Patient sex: M
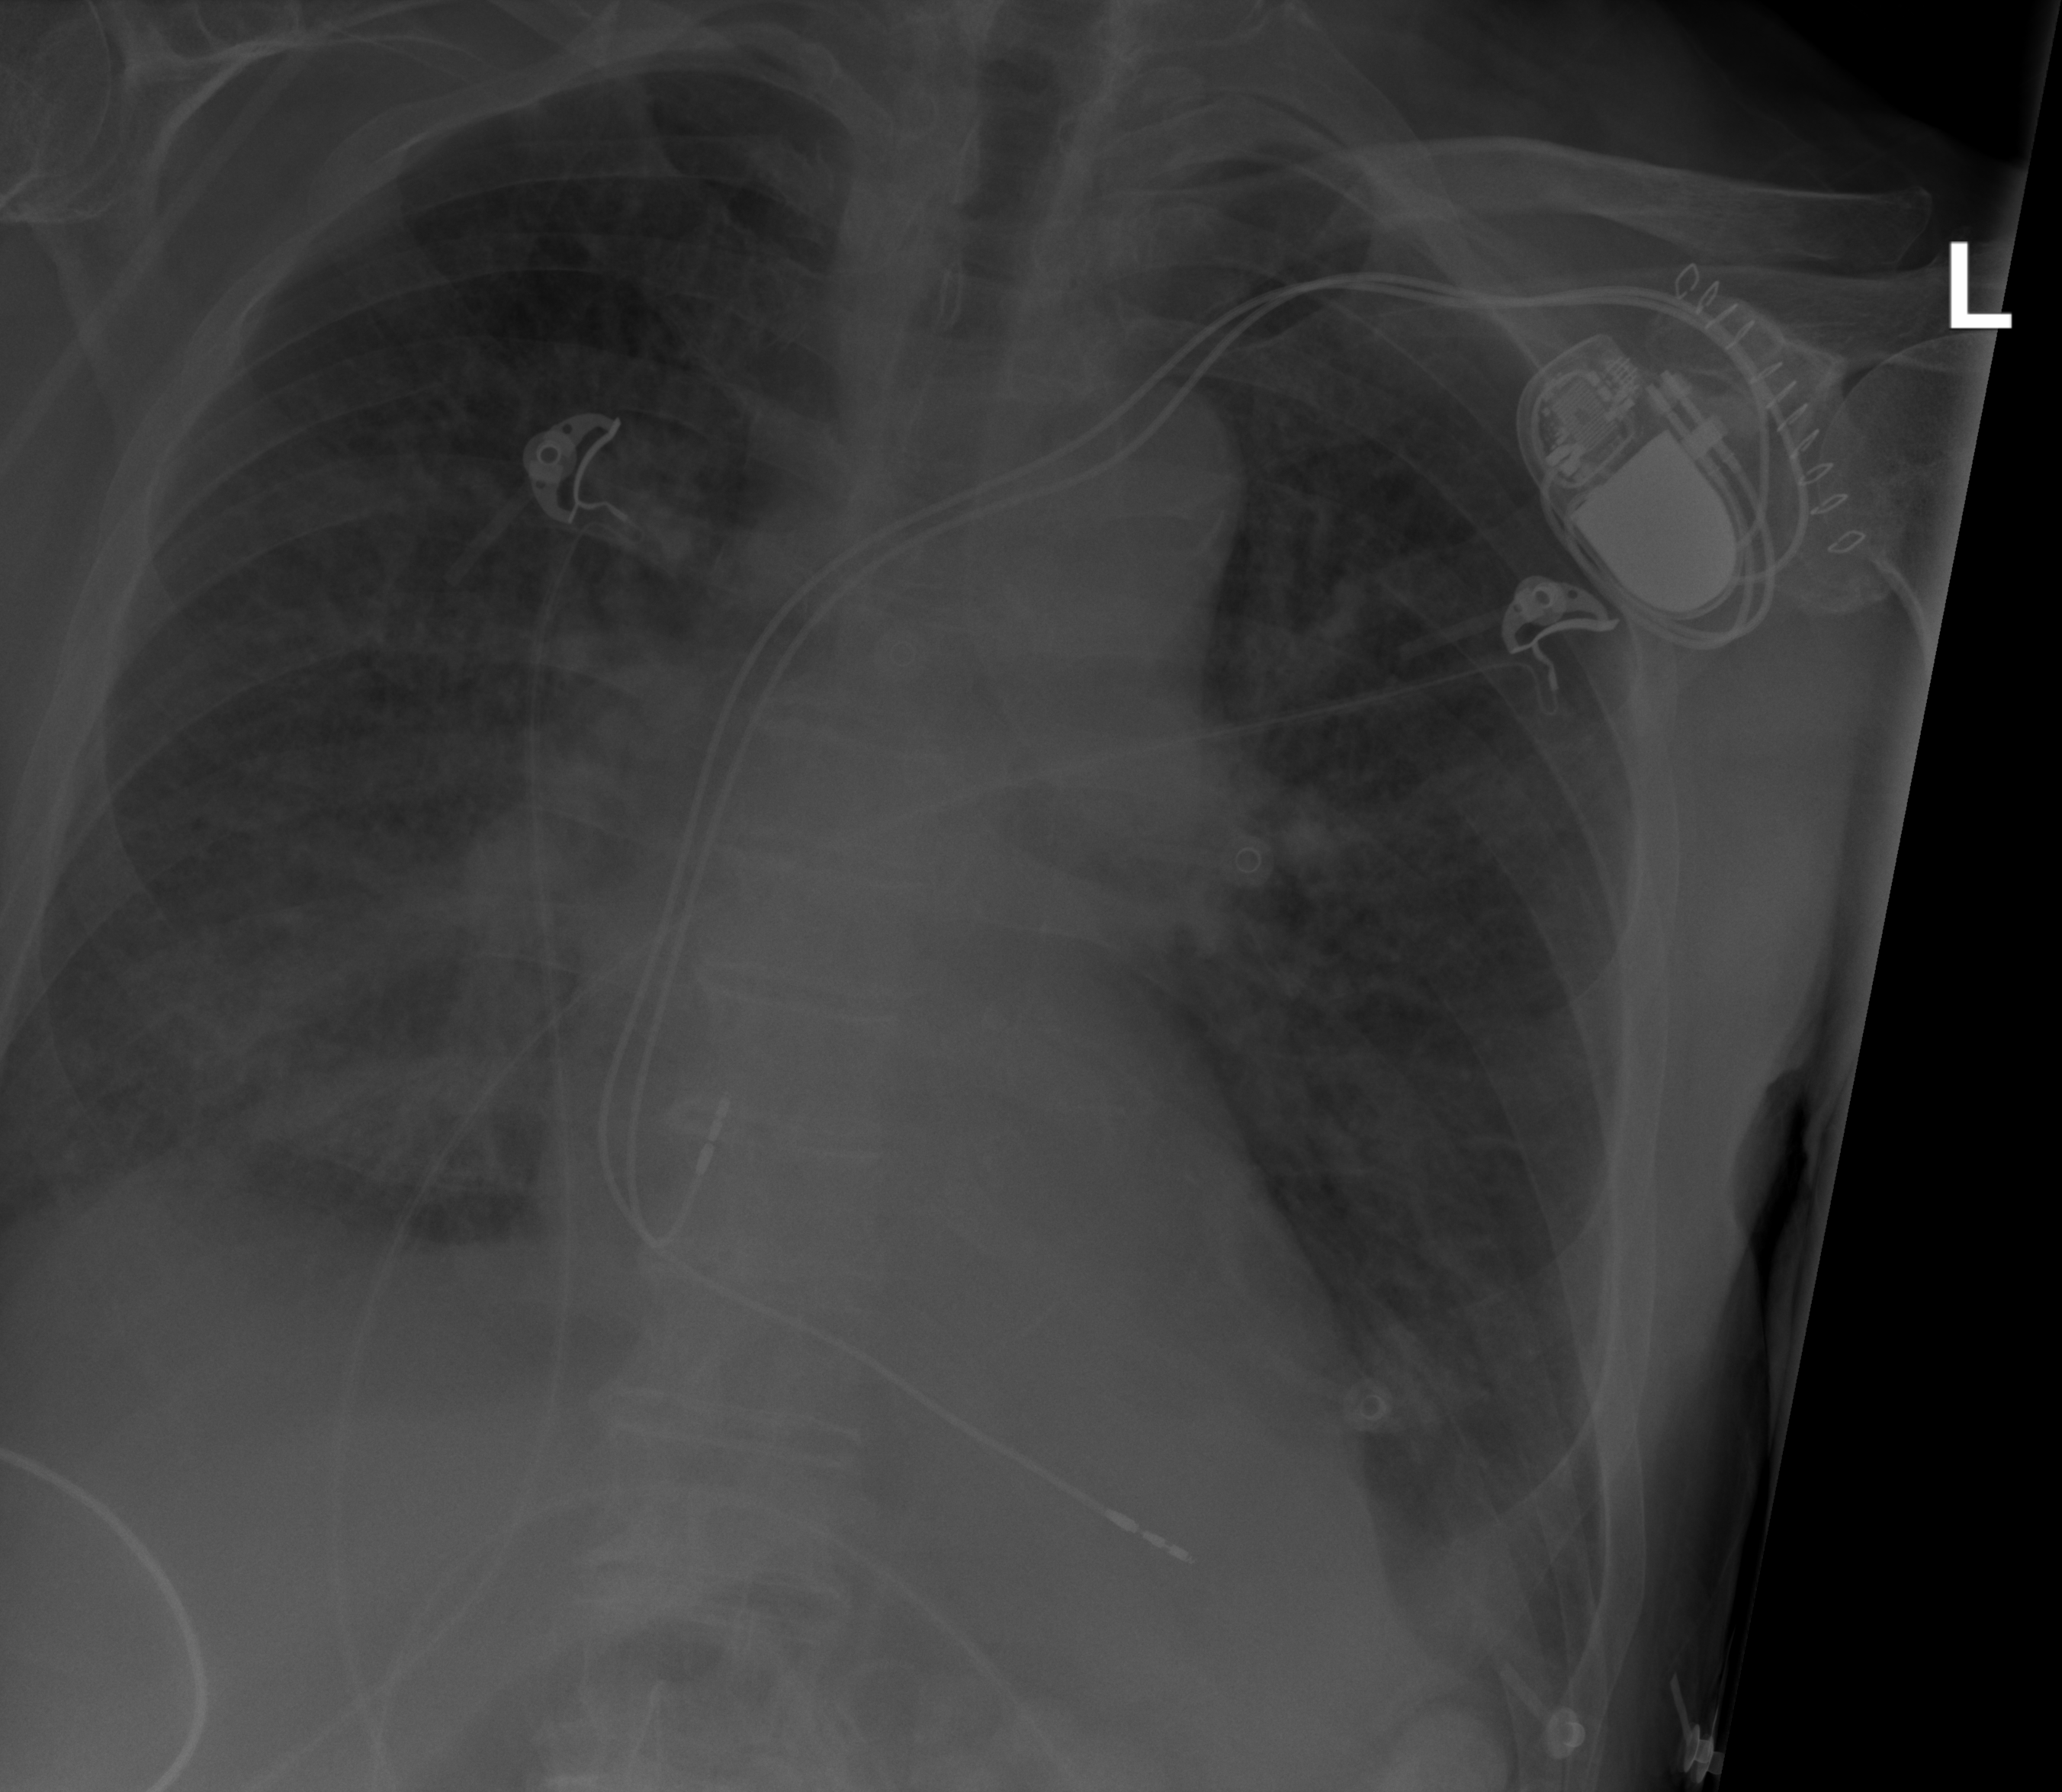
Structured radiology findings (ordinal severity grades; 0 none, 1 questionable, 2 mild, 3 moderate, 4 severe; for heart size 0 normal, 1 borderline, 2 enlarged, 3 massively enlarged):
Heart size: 0
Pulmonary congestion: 0
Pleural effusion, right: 2
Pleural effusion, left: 2
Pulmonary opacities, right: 3
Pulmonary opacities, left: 2
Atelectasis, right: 3
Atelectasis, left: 2